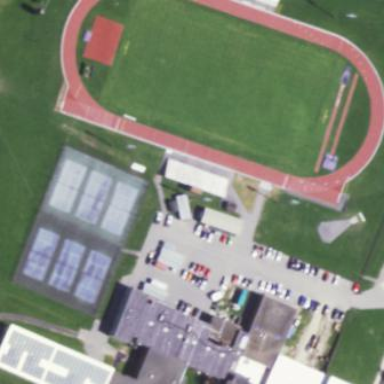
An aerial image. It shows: Stadium designed for athletics.